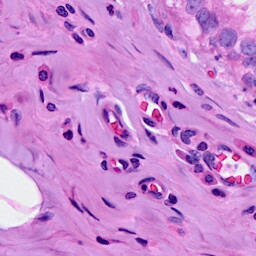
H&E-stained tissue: Breast